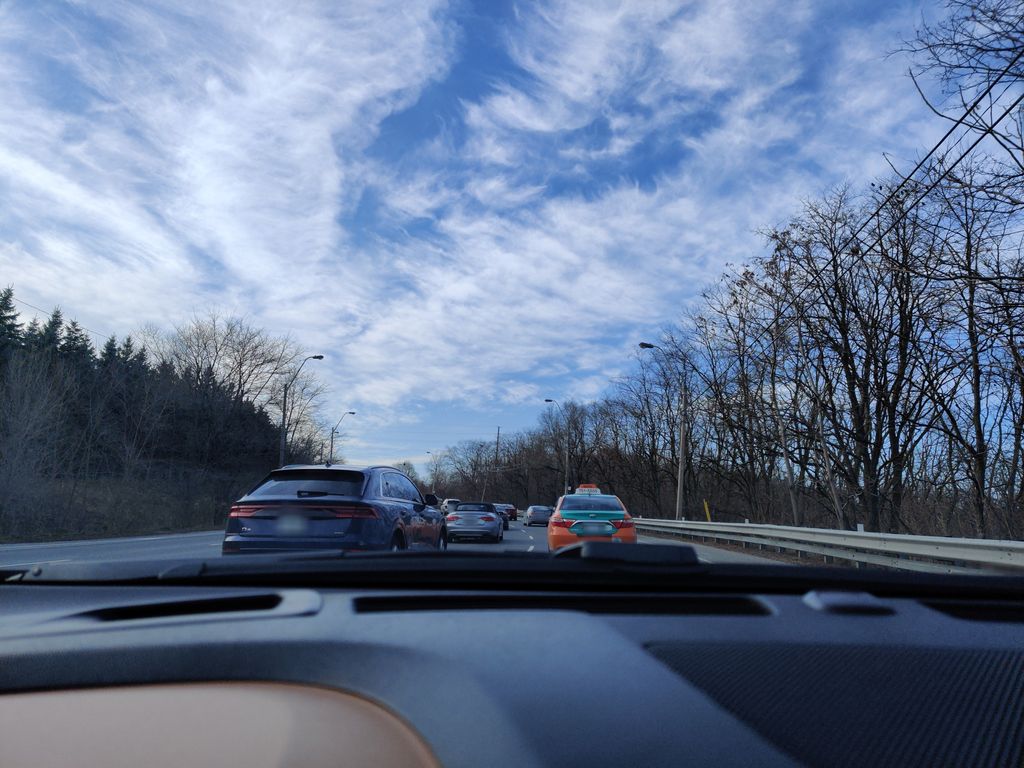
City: toronto